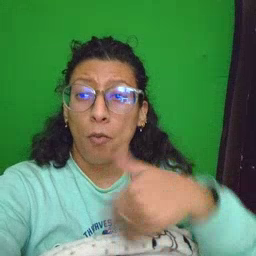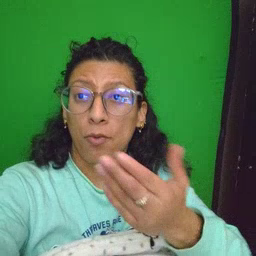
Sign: all